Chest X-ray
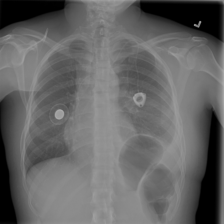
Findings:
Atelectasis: negative
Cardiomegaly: negative
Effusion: negative
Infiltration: negative
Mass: negative
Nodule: negative
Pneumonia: negative
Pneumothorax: negative
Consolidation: negative
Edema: negative
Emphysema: negative
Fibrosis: negative
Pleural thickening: positive
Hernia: negative